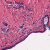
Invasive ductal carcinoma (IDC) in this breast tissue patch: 1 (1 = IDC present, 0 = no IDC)